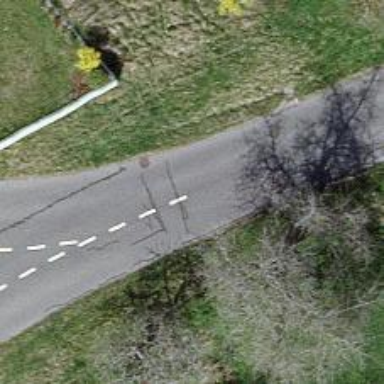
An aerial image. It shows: Tertiary road.